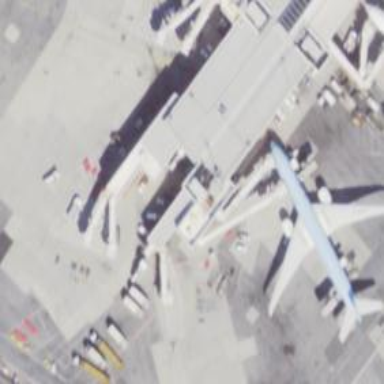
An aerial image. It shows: Airport gate.